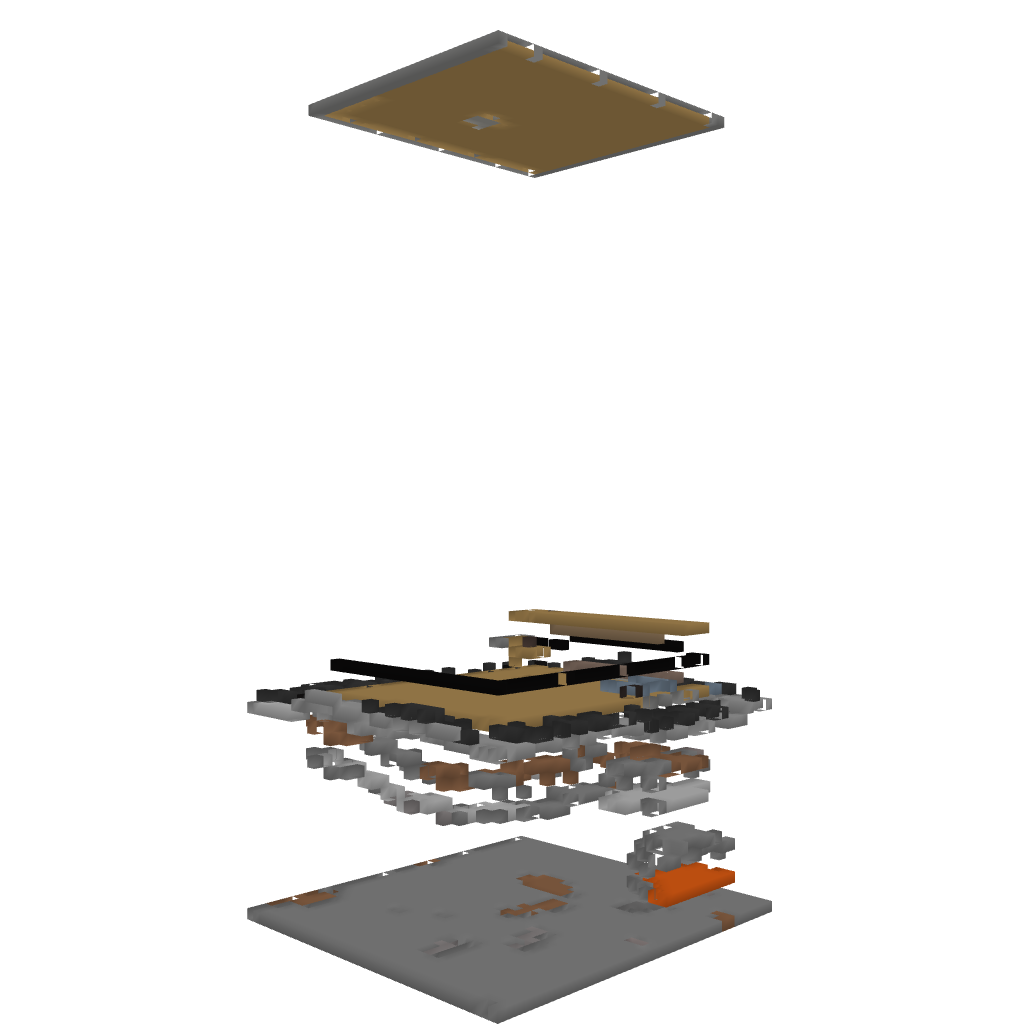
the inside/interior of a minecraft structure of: A very big house with trap!